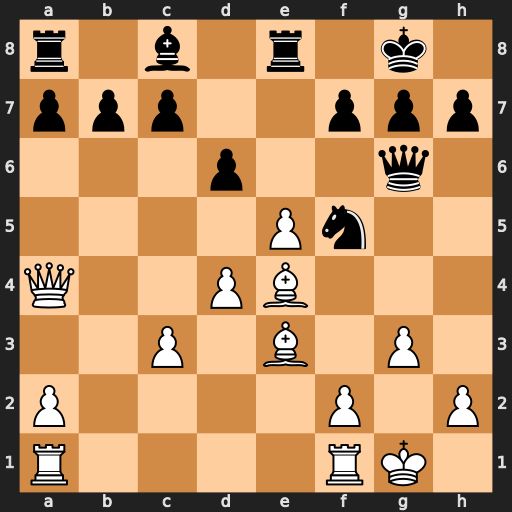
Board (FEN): r1b1r1k1/ppp2ppp/3p2q1/4Pn2/Q2PB3/2P1B1P1/P4P1P/R4RK1
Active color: w
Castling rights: -
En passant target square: -
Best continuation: Qxe8#